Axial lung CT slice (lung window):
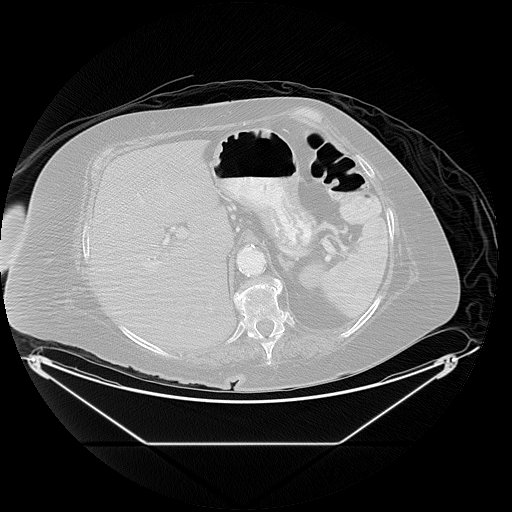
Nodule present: no